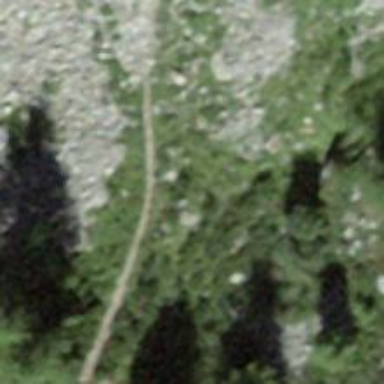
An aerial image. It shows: Rocky path.